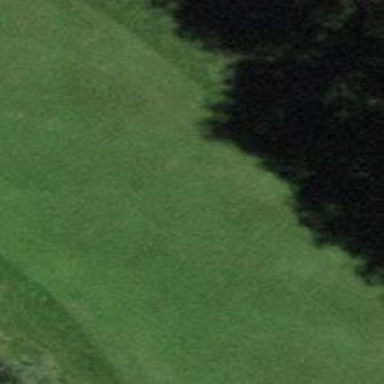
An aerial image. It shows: Golf hole.